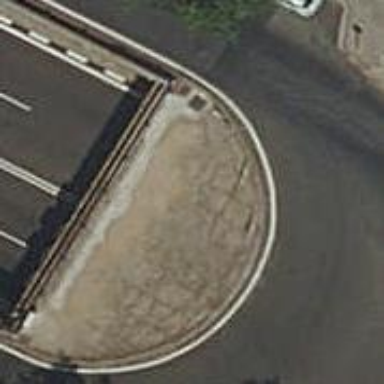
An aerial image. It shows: Kerb serving as barrier.